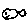
Label: fish